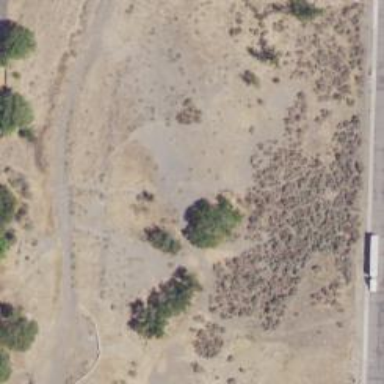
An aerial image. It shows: Disc golf tee area.